Field crop: maize
Growth stage: 2
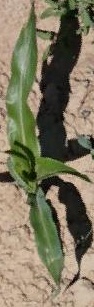
Species: maize